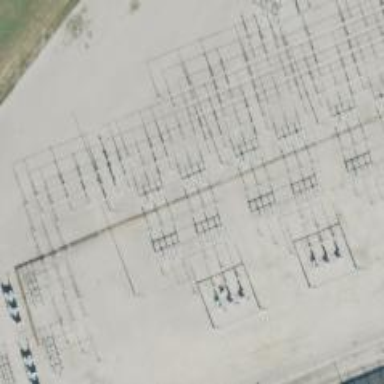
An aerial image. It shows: Switch for power supply.